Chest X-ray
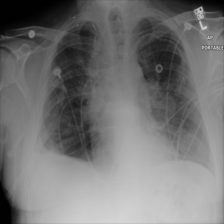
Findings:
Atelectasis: negative
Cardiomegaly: negative
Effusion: negative
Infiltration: negative
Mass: positive
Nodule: negative
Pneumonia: negative
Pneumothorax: negative
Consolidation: negative
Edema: negative
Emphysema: negative
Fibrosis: negative
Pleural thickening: negative
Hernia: negative